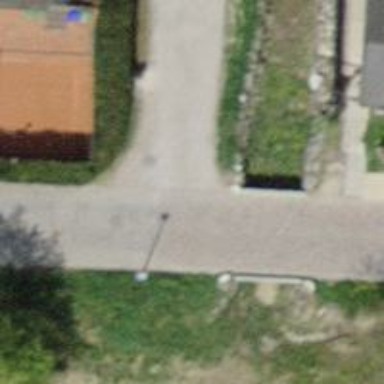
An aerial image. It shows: Driveway with grade 2 tracktype.